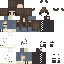
A female human skin with medium skin, wearing brown long hair dressed in a blue hoodie and blue jeans, featuring a closed mouth.